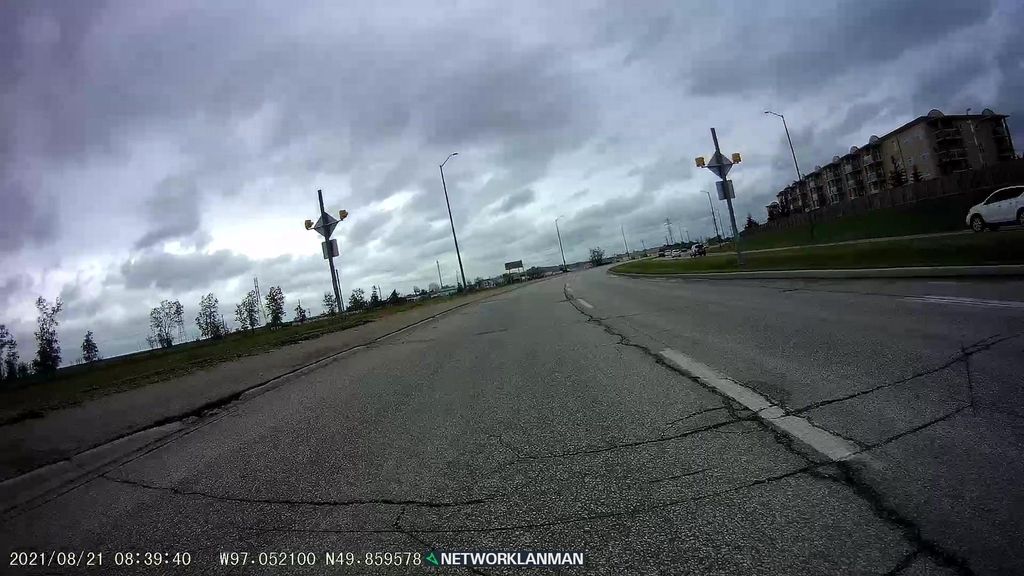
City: winnipeg